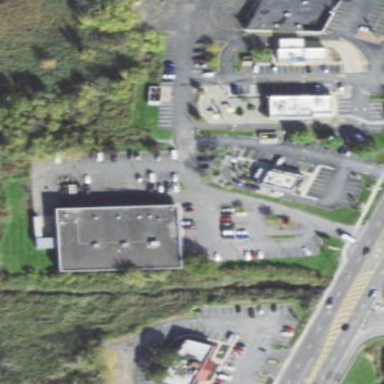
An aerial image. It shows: Retail area.